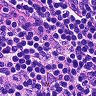
Metastatic tissue present: no